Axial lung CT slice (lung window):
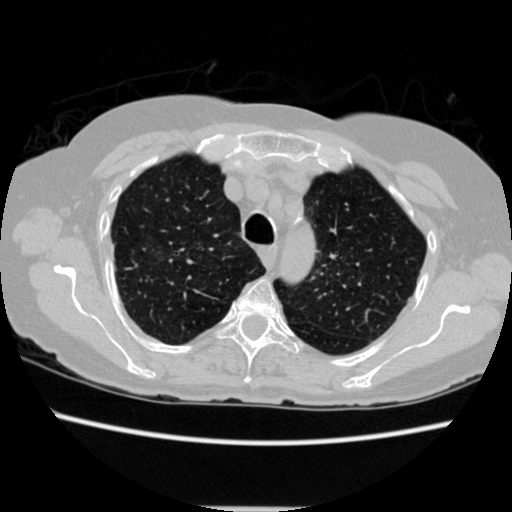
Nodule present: no